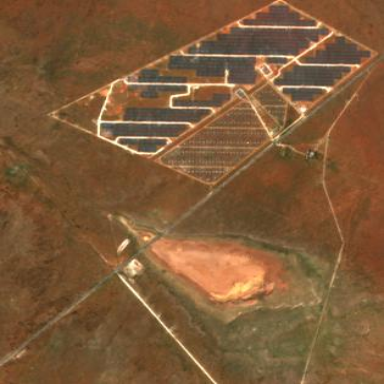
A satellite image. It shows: Solar power plant using photovoltaic technology.